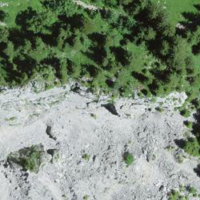
EUNIS habitat code: 31
Species observed at this site:
Urtica dioica